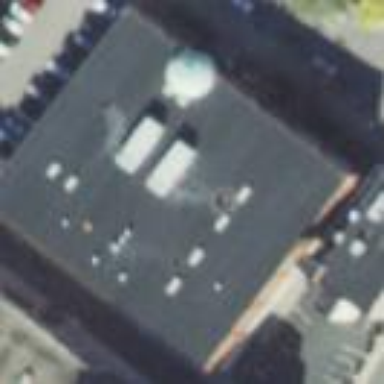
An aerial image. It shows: Courthouse building.